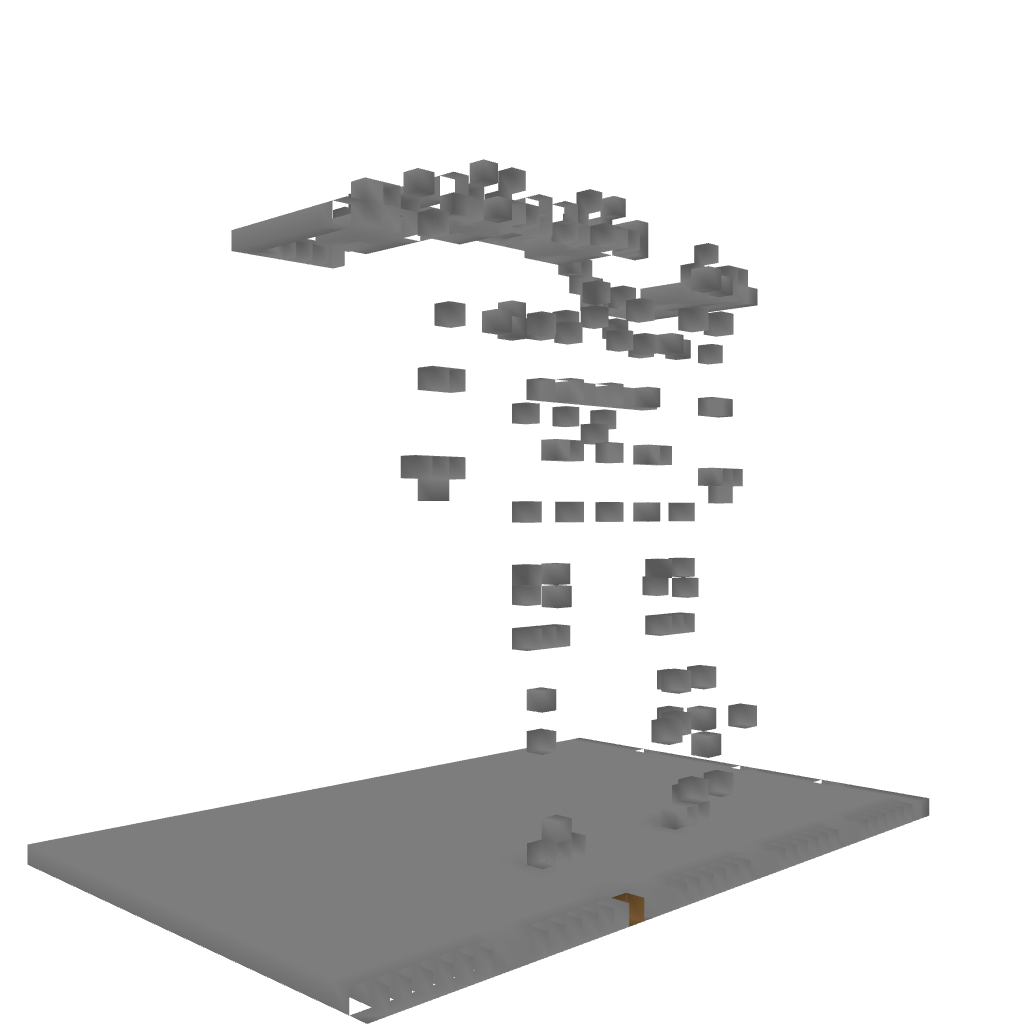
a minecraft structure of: Mark's Robot bad low quality